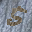
Label: 5